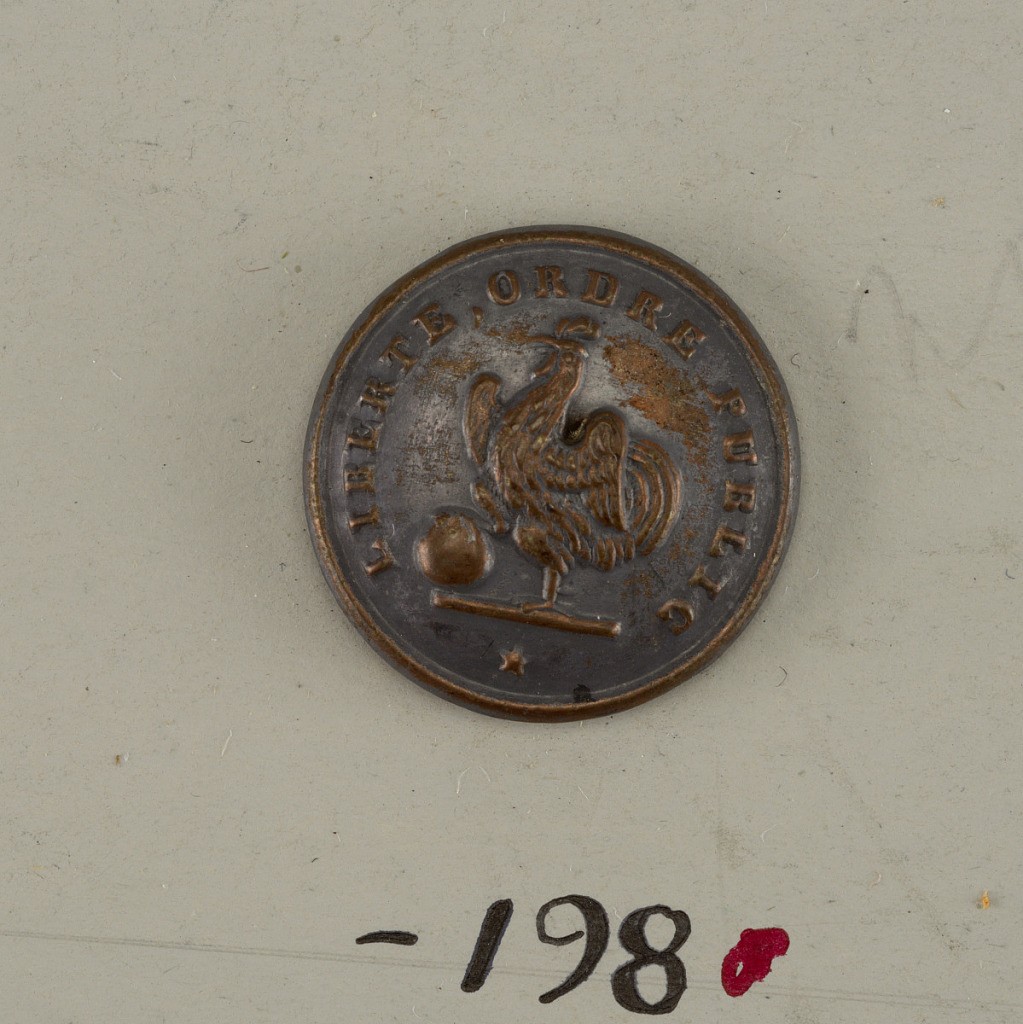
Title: Button
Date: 1830–46
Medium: Copper, silver, brass back
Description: On card E